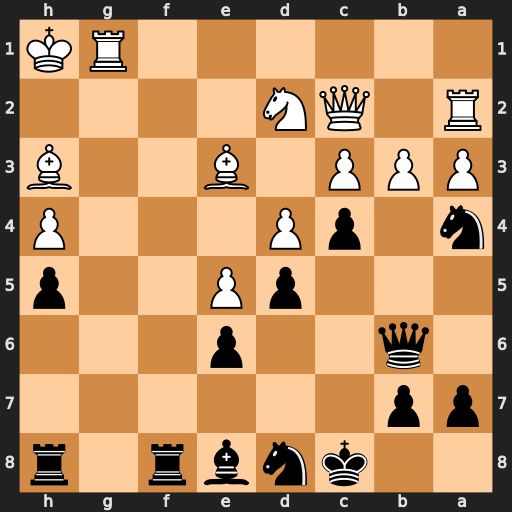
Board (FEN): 2knbr1r/pp6/1q2p3/3pP2p/n1pP3P/PPP1B2B/R1QN4/6RK
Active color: b
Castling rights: -
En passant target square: -
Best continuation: cxb3 Qxb3 Qxb3 Nxb3 Rf3